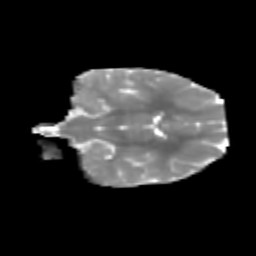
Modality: MD
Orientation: coronal
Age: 7
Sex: female
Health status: healthy